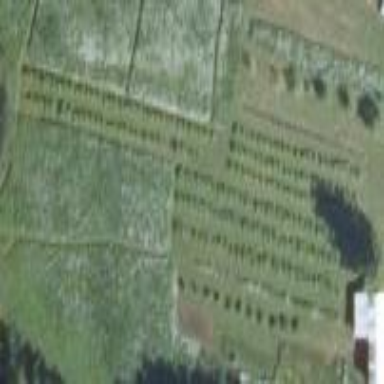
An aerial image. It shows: Orchard.